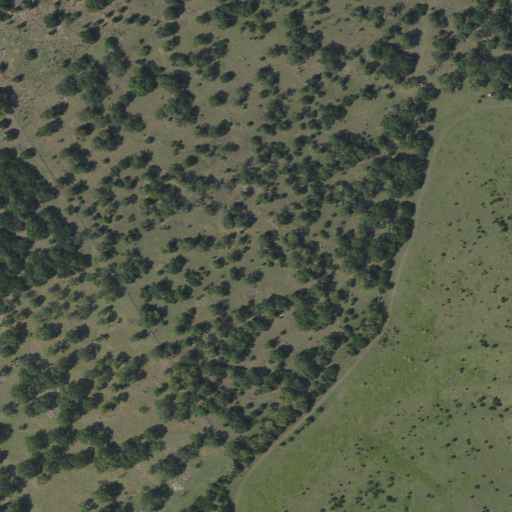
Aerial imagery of mountain in Texas named Rogstad Mountain containing grassland, evergreen forest, and deciduous forest